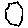
Label: hexagon